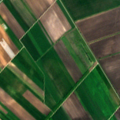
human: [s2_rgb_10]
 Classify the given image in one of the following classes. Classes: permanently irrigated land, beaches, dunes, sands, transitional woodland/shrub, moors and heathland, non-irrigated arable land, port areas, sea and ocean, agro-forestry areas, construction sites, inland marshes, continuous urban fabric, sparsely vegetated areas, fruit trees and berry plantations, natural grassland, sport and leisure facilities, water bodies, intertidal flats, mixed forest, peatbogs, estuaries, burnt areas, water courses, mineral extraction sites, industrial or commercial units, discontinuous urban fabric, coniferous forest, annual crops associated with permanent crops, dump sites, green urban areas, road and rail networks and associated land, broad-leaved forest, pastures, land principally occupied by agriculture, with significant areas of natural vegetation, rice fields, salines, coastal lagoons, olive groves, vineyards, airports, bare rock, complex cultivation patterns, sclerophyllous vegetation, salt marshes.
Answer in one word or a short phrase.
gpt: mineral extraction sites, non-irrigated arable land